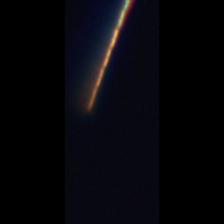
Taxon: Psuedo-nitzschia
Group: Diatoms